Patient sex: M
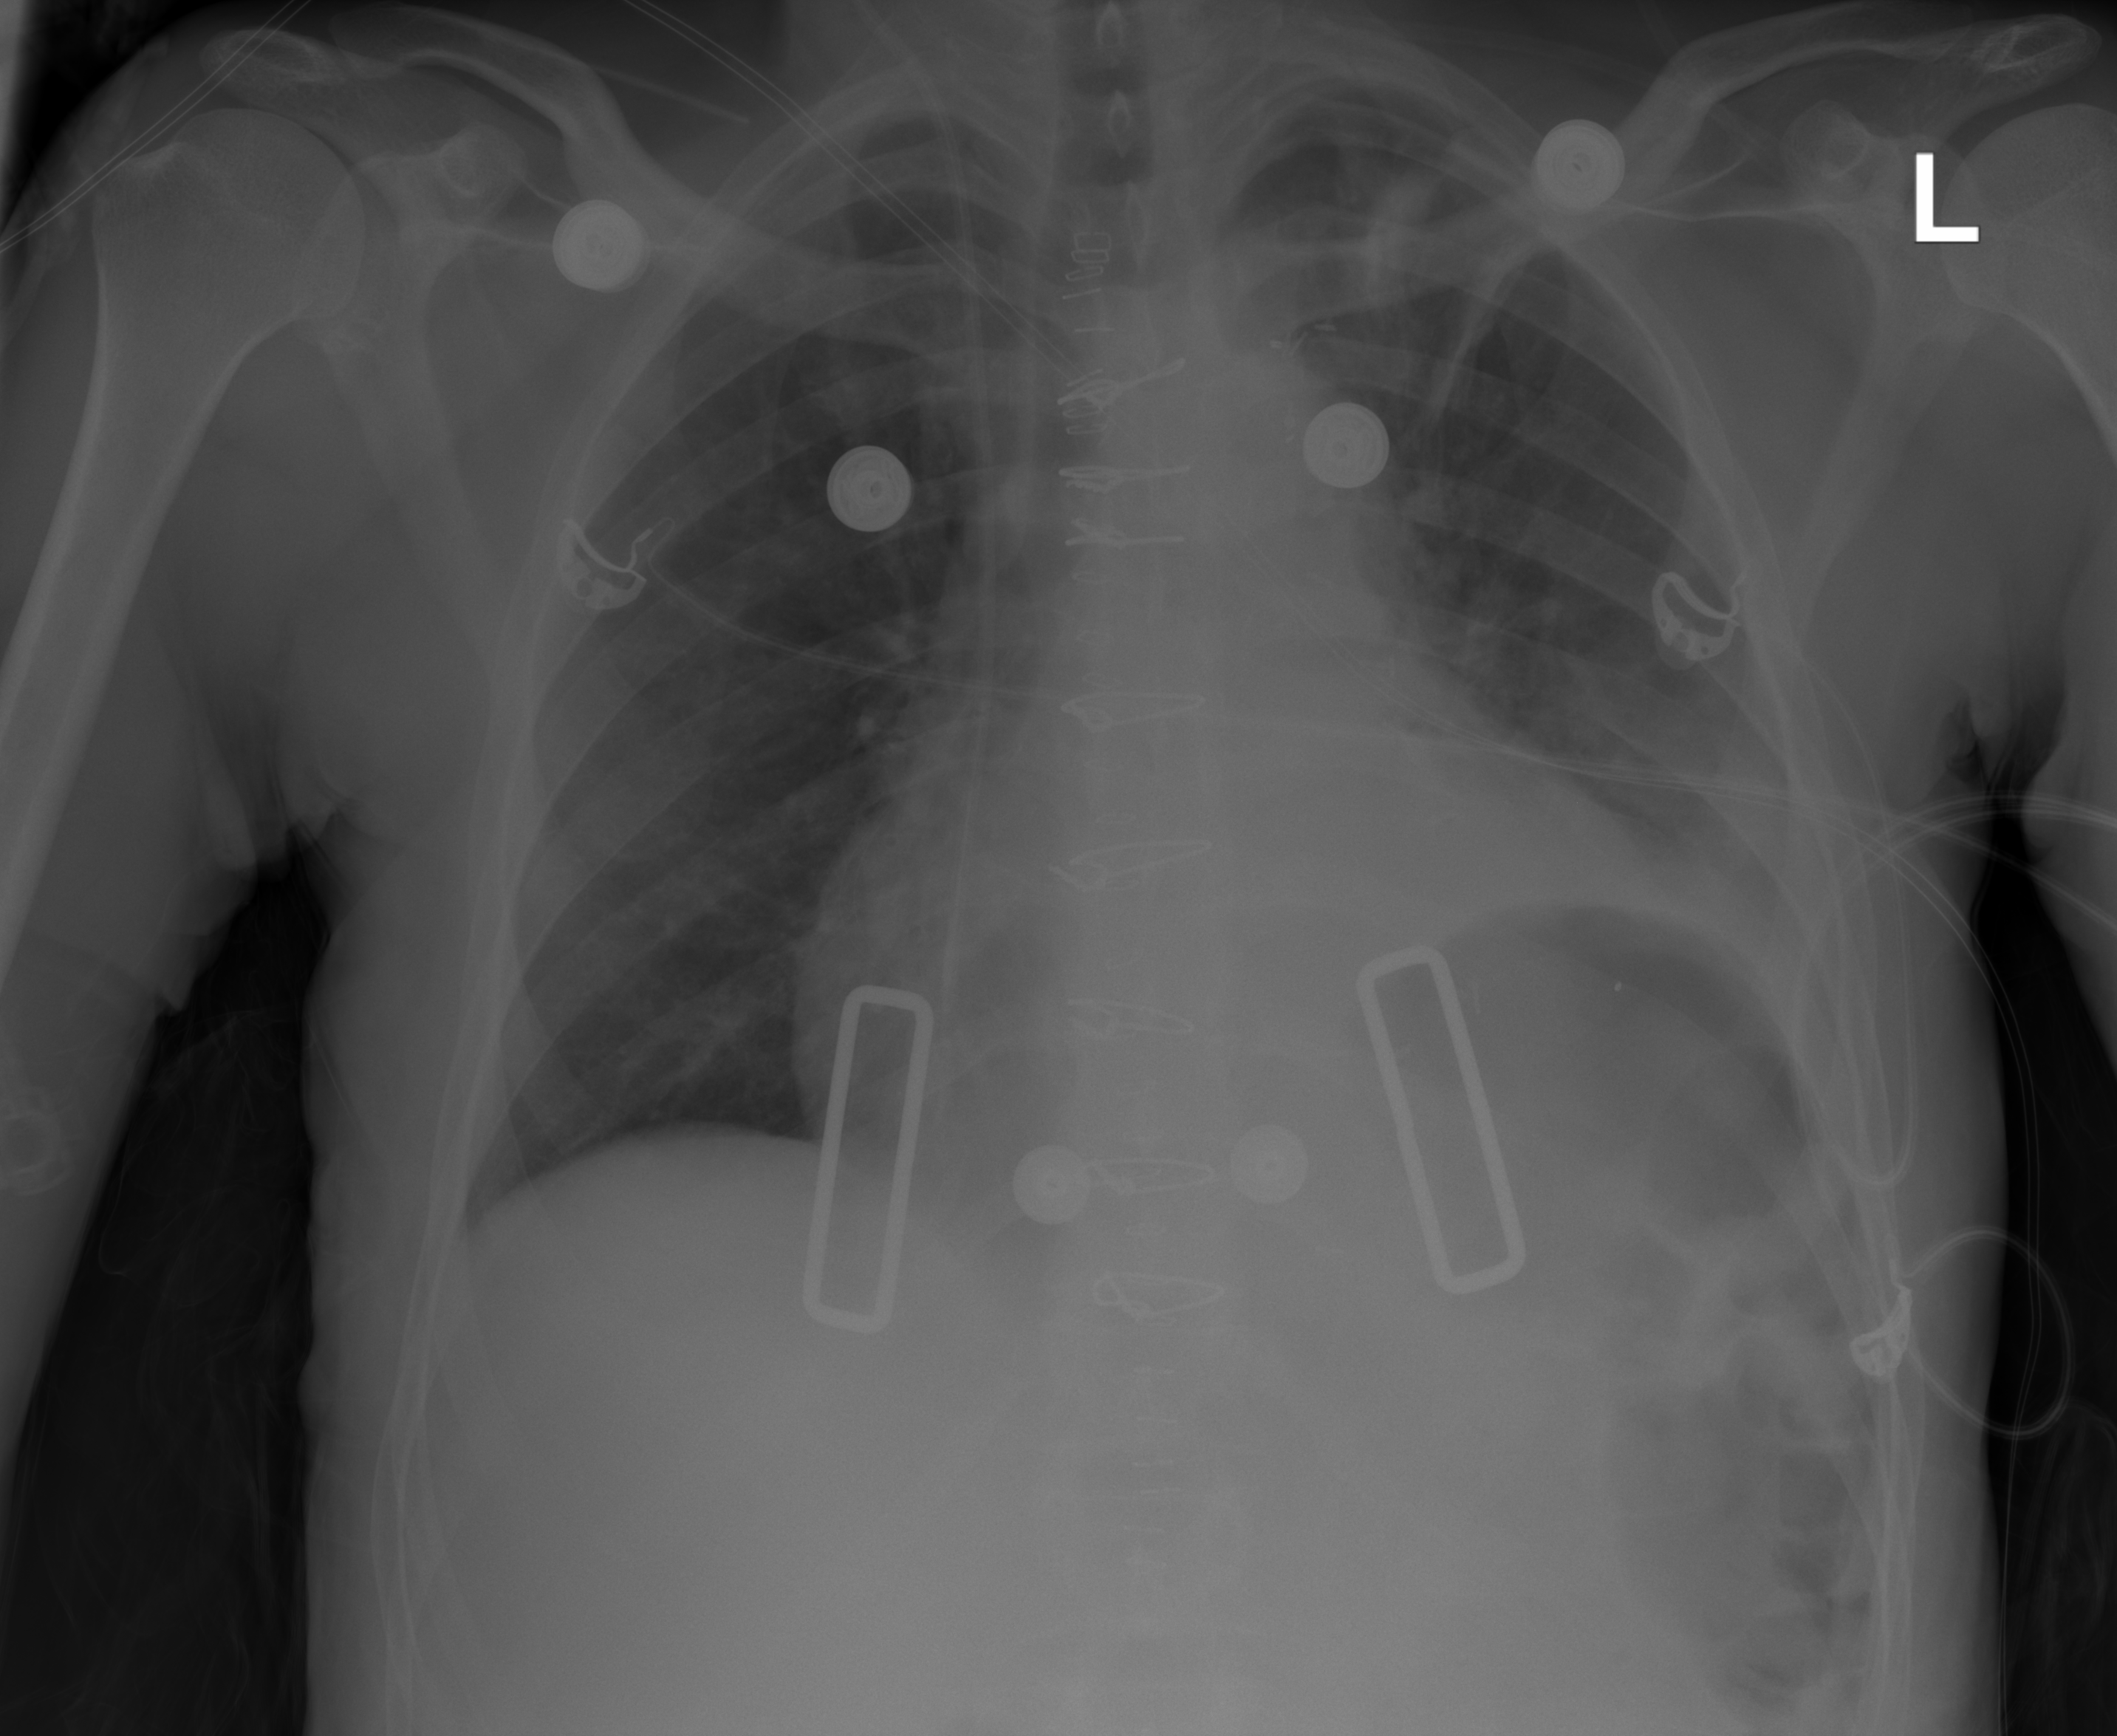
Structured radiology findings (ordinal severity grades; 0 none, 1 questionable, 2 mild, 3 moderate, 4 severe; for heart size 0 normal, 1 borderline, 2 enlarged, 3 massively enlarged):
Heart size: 2
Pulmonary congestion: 0
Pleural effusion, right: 0
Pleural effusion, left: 2
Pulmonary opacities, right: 0
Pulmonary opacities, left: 0
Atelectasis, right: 0
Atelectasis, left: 2